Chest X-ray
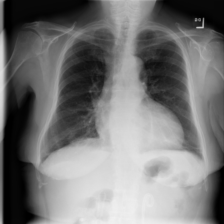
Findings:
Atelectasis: positive
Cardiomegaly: negative
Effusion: negative
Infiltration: negative
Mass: negative
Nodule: negative
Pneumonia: negative
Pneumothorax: negative
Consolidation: negative
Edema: negative
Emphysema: negative
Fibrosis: negative
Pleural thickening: negative
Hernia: negative